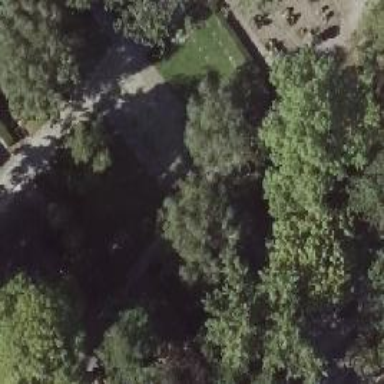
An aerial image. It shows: Historic memorial featuring sculpture.